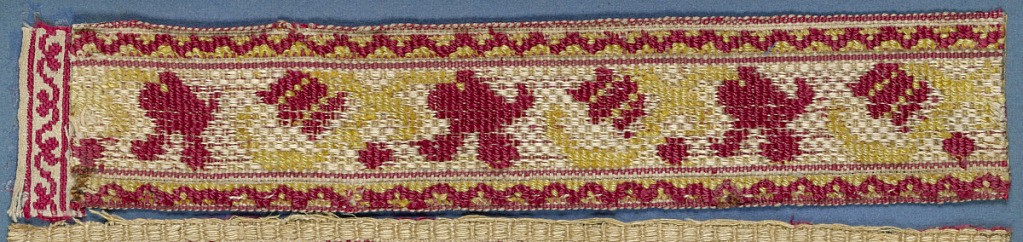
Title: Trimming
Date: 19th century
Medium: silk Technique: woven
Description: Trimming fragment in a design of flower spray with scrolling stem in red and yellow on a white ground. Borders showing scallops in red and yellow.